Question: What is the measurement shown in the image?
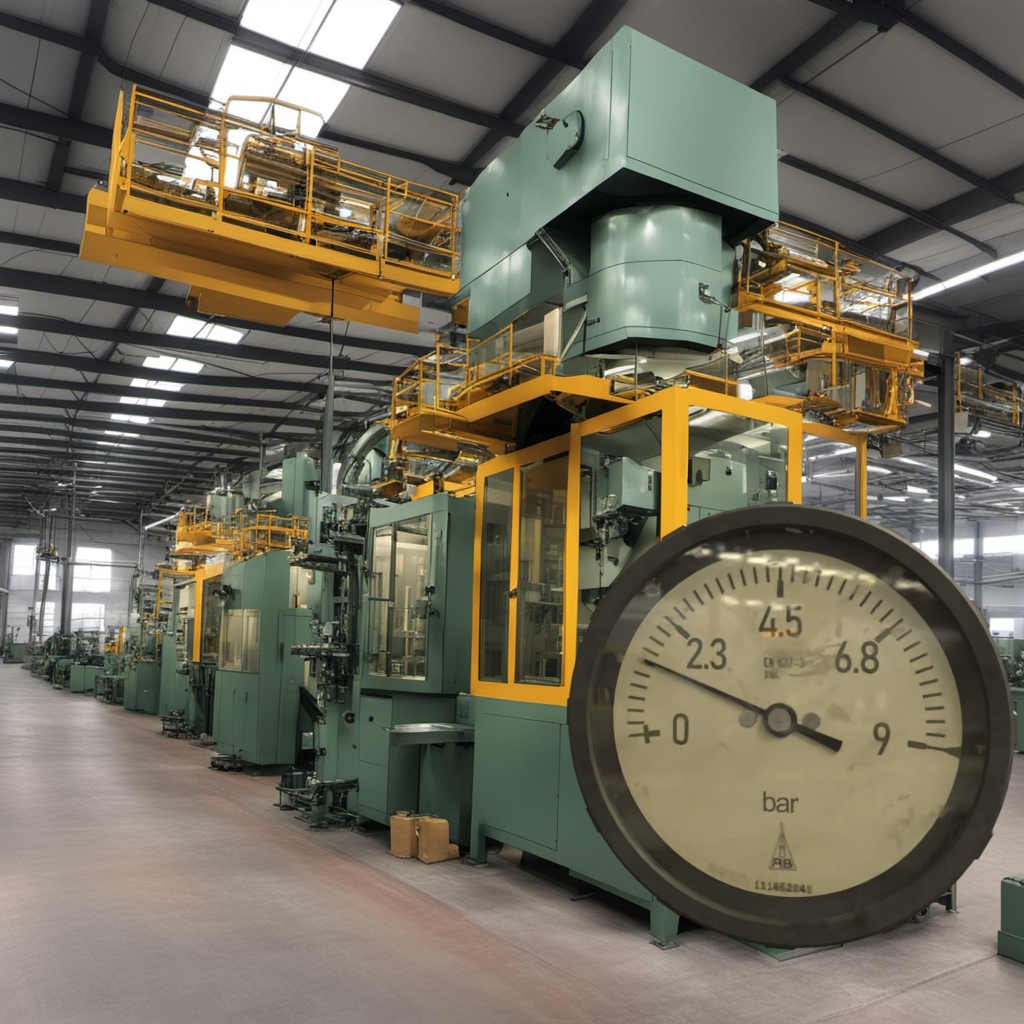
Answer: The result is 1.48
Question: What is the value range of the measurement in the image?
Answer: The range is from 0 to 9
Question: What is the minimum and maximum reading range of the measurement in the image?
Answer: The minimum value is 0 and the maximum value is 9